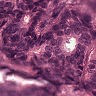
Metastatic tissue present: yes